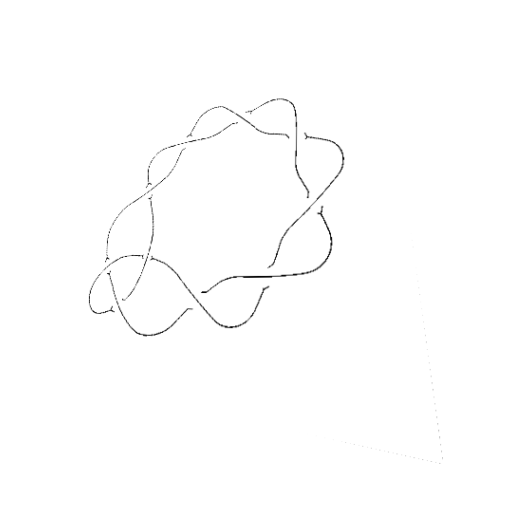
Crossing number: 10